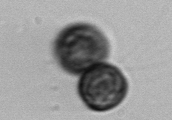
Label: Thalassiosira